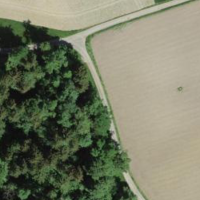
EUNIS habitat code: 52
Species observed at this site:
Lysimachia vulgaris